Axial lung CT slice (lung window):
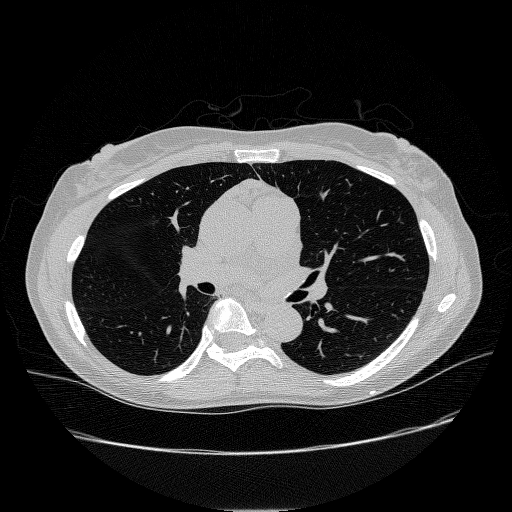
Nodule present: no